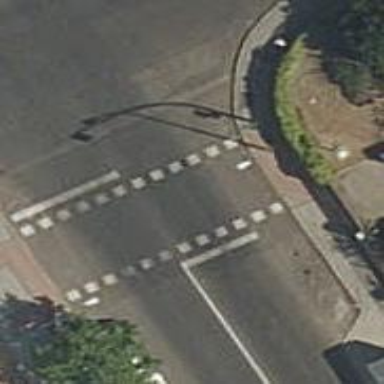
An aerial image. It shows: Zebra crossing with traffic signals.